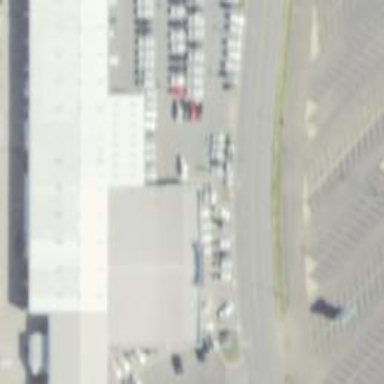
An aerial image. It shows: Building housing car shop.